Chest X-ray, PA view. Patient: 56 years old, sex M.
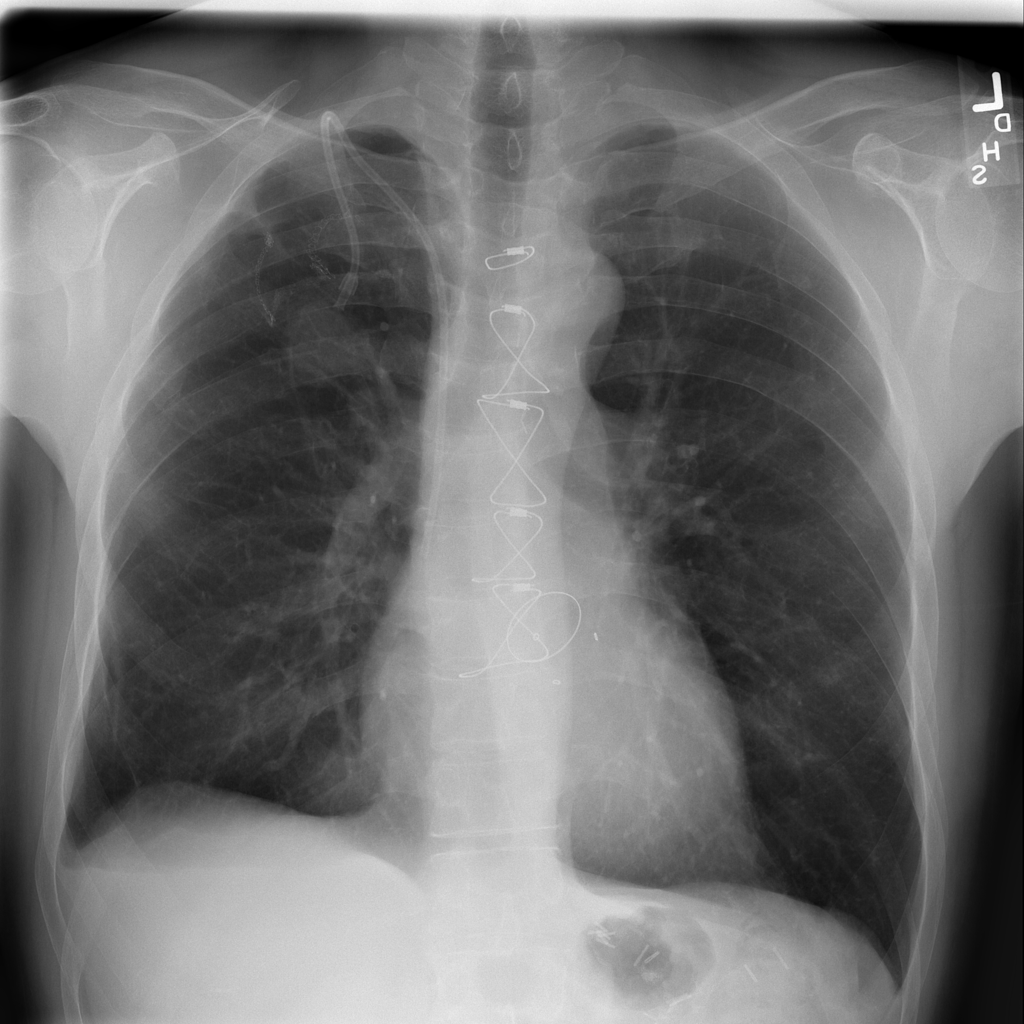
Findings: Emphysema